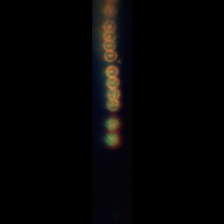
Taxon: Stephanopyxis
Group: Diatoms